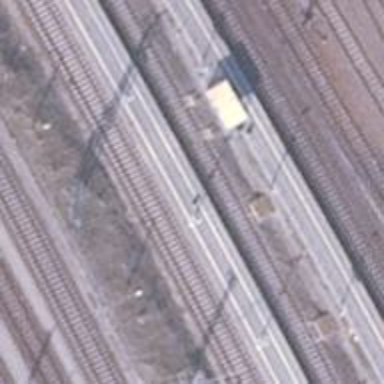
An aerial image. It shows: Railway track with contact line for electrification.